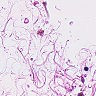
Metastatic tissue present: no